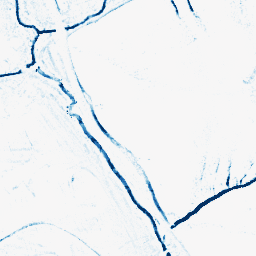
Category: morphological
Decomposition family: morphological_square
Decomposition parameters: operation: closing
size: 5
Upsampling method: cubic_catmull_rom
Upsampling parameters: scale: 4
Upsampling scale: 4